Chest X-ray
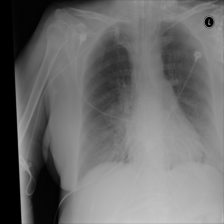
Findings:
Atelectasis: negative
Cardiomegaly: negative
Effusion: negative
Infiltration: negative
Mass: negative
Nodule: negative
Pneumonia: negative
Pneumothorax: negative
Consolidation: negative
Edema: negative
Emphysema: negative
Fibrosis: negative
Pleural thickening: negative
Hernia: negative